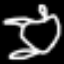
Label: frog